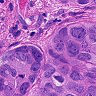
Metastatic tissue present: yes